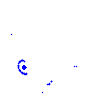
Particle: electron